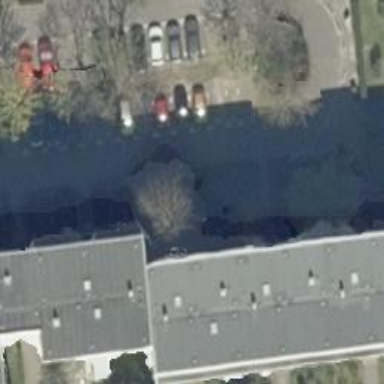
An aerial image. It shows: Building with apartments and flat roof.